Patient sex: M
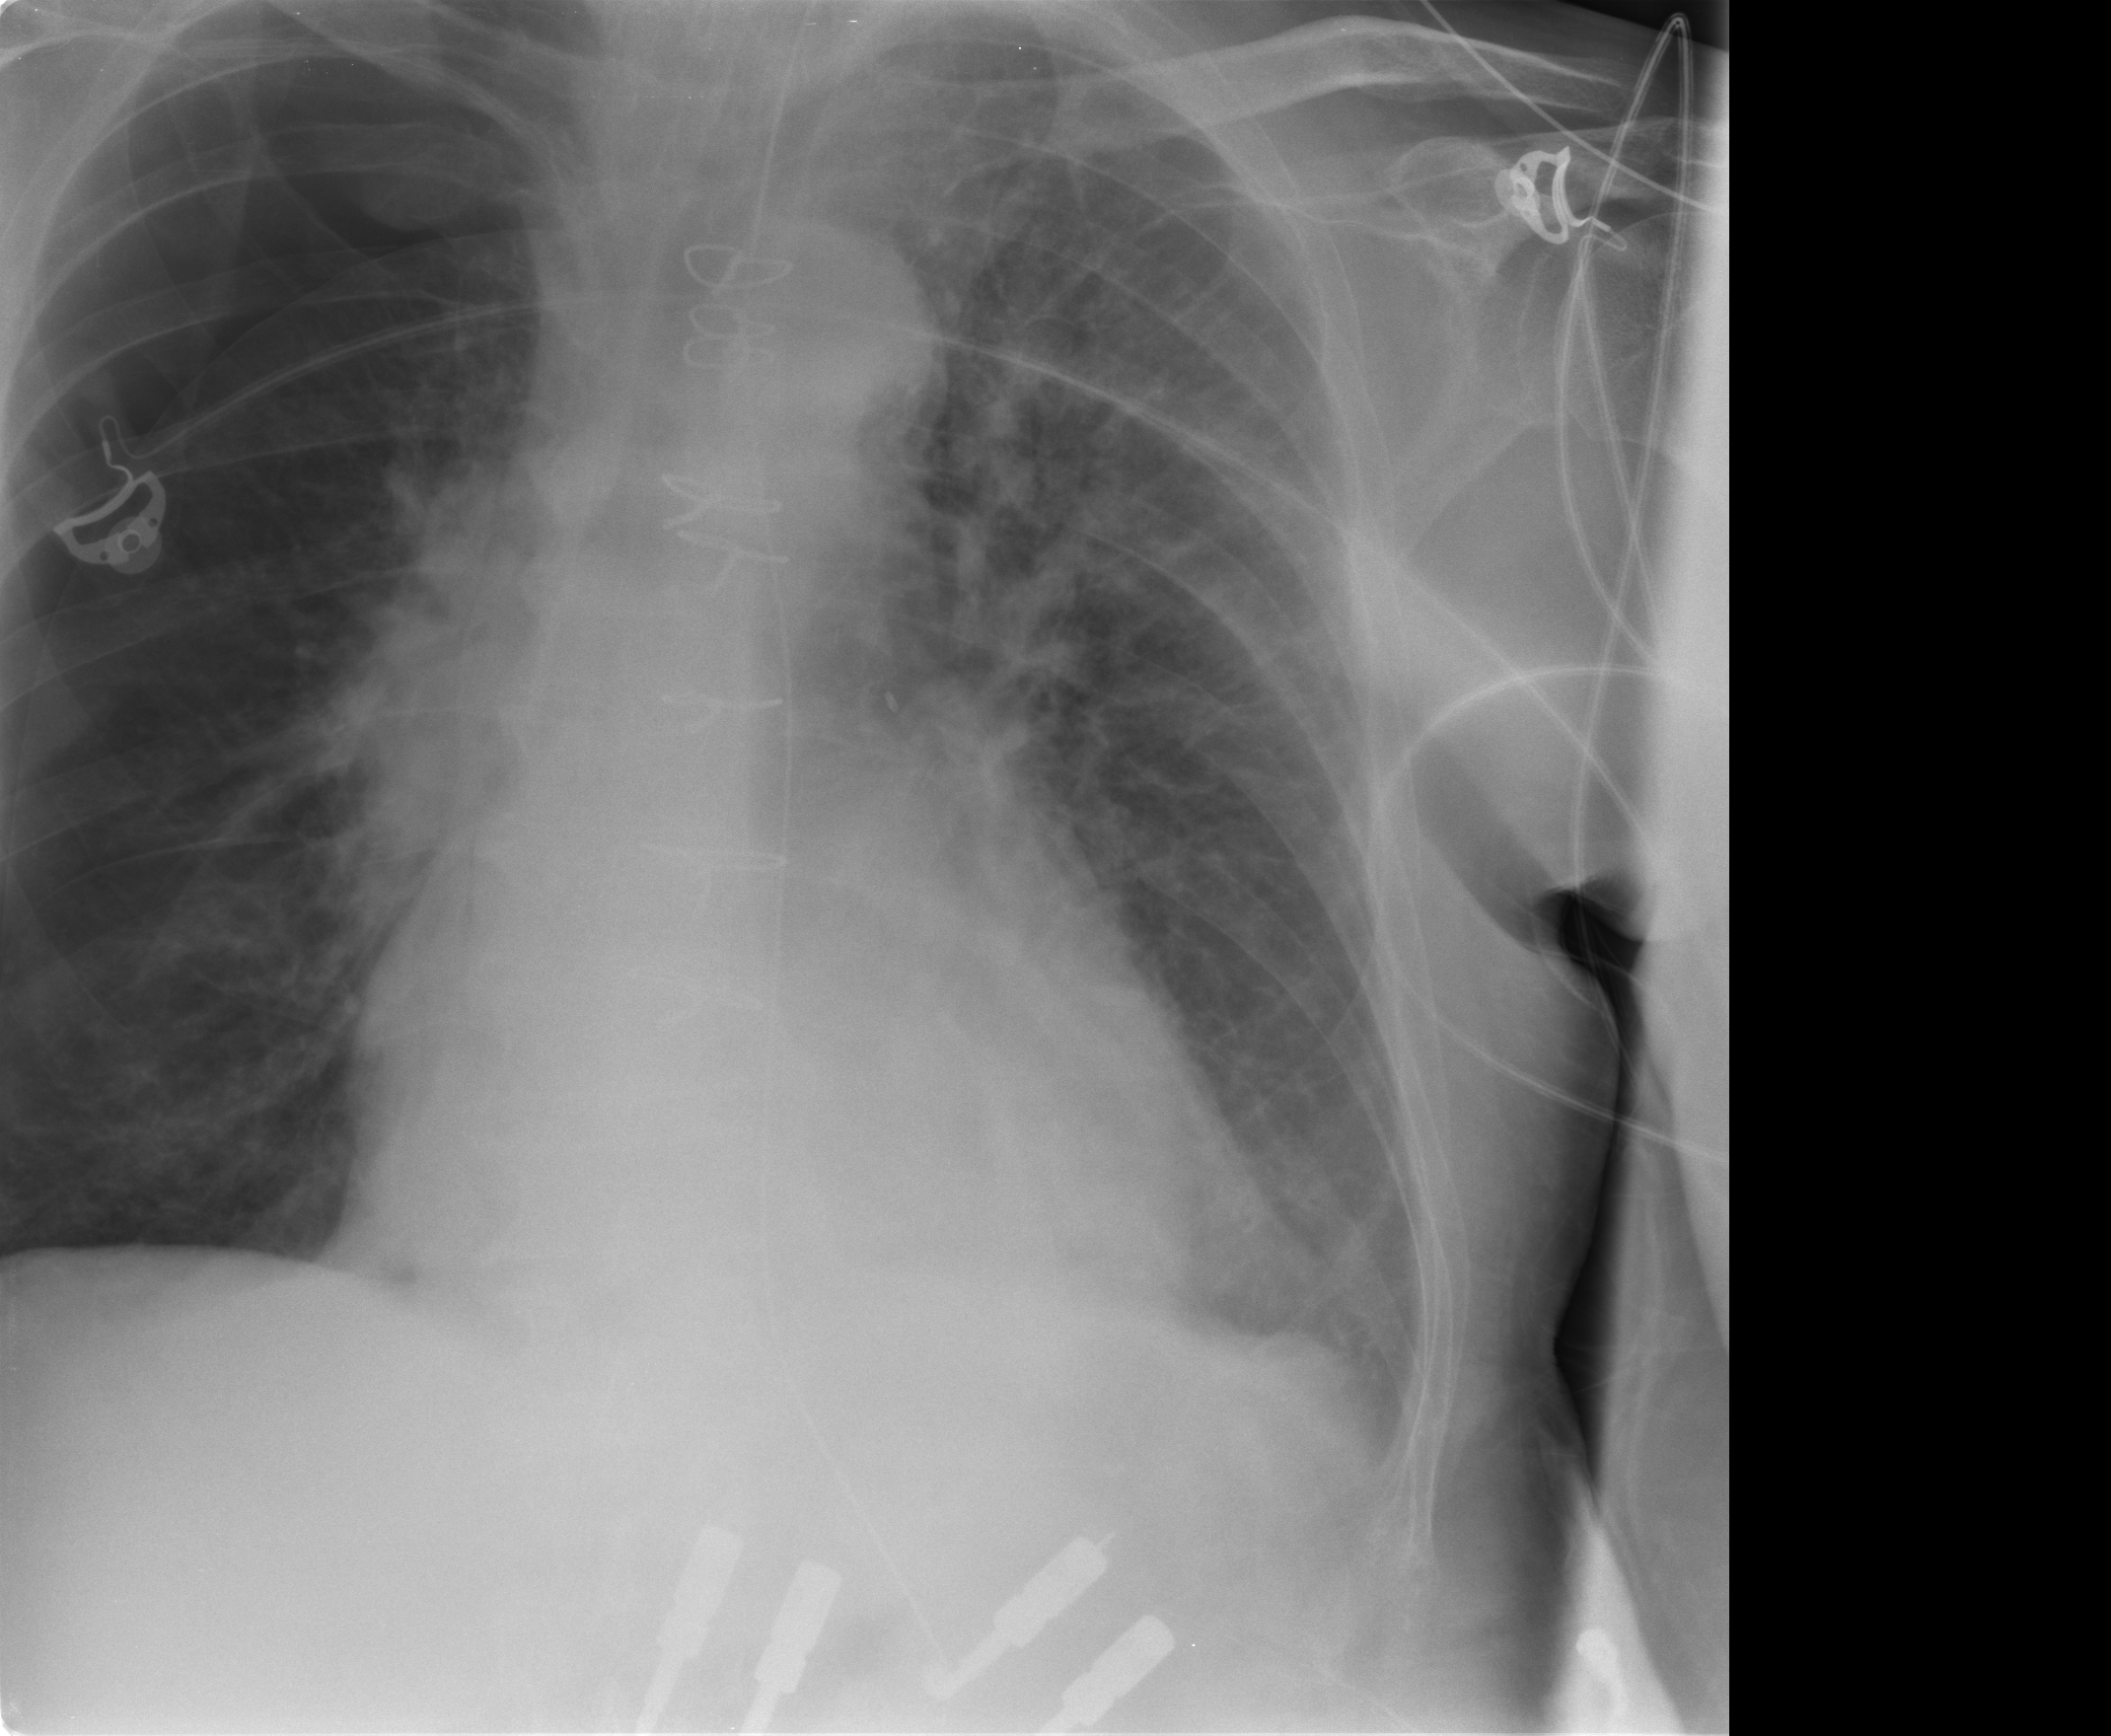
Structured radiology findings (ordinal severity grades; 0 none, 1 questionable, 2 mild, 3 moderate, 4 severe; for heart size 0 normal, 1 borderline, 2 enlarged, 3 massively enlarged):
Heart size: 0
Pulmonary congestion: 2
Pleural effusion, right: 0
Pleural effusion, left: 0
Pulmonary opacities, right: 0
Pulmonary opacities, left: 0
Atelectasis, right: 1
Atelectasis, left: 2